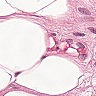
Metastatic tissue present: no